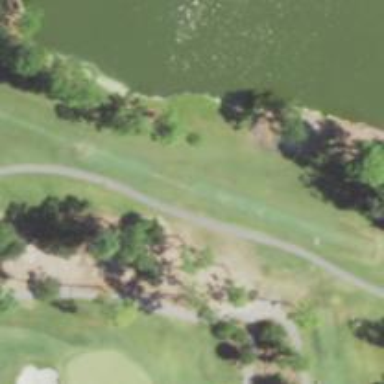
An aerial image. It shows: Golf cartpath that is also road path.